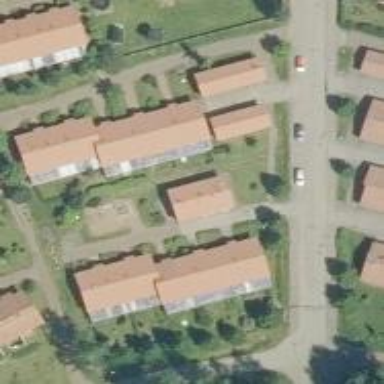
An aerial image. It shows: Charming neighbourhood.